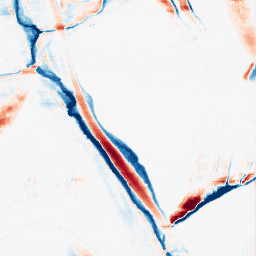
Category: morphological
Decomposition family: morphological_ellipse
Decomposition parameters: operation: average
width: 5
height: 30
Upsampling method: fft_zeropad
Upsampling parameters: scale: 4
Upsampling scale: 4